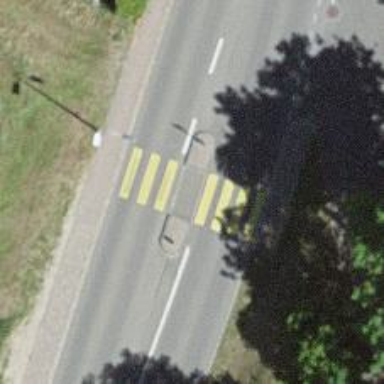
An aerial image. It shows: Uncontrolled crossing with central island on the road.